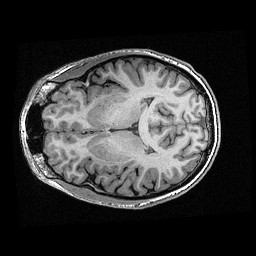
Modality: T1w
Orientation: axial
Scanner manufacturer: ge
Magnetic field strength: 3 T
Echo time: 0.00318 s